Question: Actually I have a layout build with one row class and two column by using bootstrap grid system.
Now I need to add another one item inside that grid system but I'm unable to position it properly inside the layout as it's going under all other columns.
As you can see on the screenshot

As you can see the third column I'm trying to add goes under all other while I would to place it in the red rectangle position
The layout is build as the following:
'''
<div class="container-fluid">
<div class="row">
<div class="col-md-4 mb-4 mt-1"></div>
<div class="col-md-8 mb-4 mt-1"></div>
</div>
</div>
'''
I was trying to add something like that to put the 3rd column but the result was as described above
'''
<div class="container-fluid">
<div class="row">
<div class="col-md-4 mb-4 mt-1"></div>
<div class="col-md-8 mb-4 mt-1"></div>
<div class="col align-self-start"><div>
</div>
</div>
'''
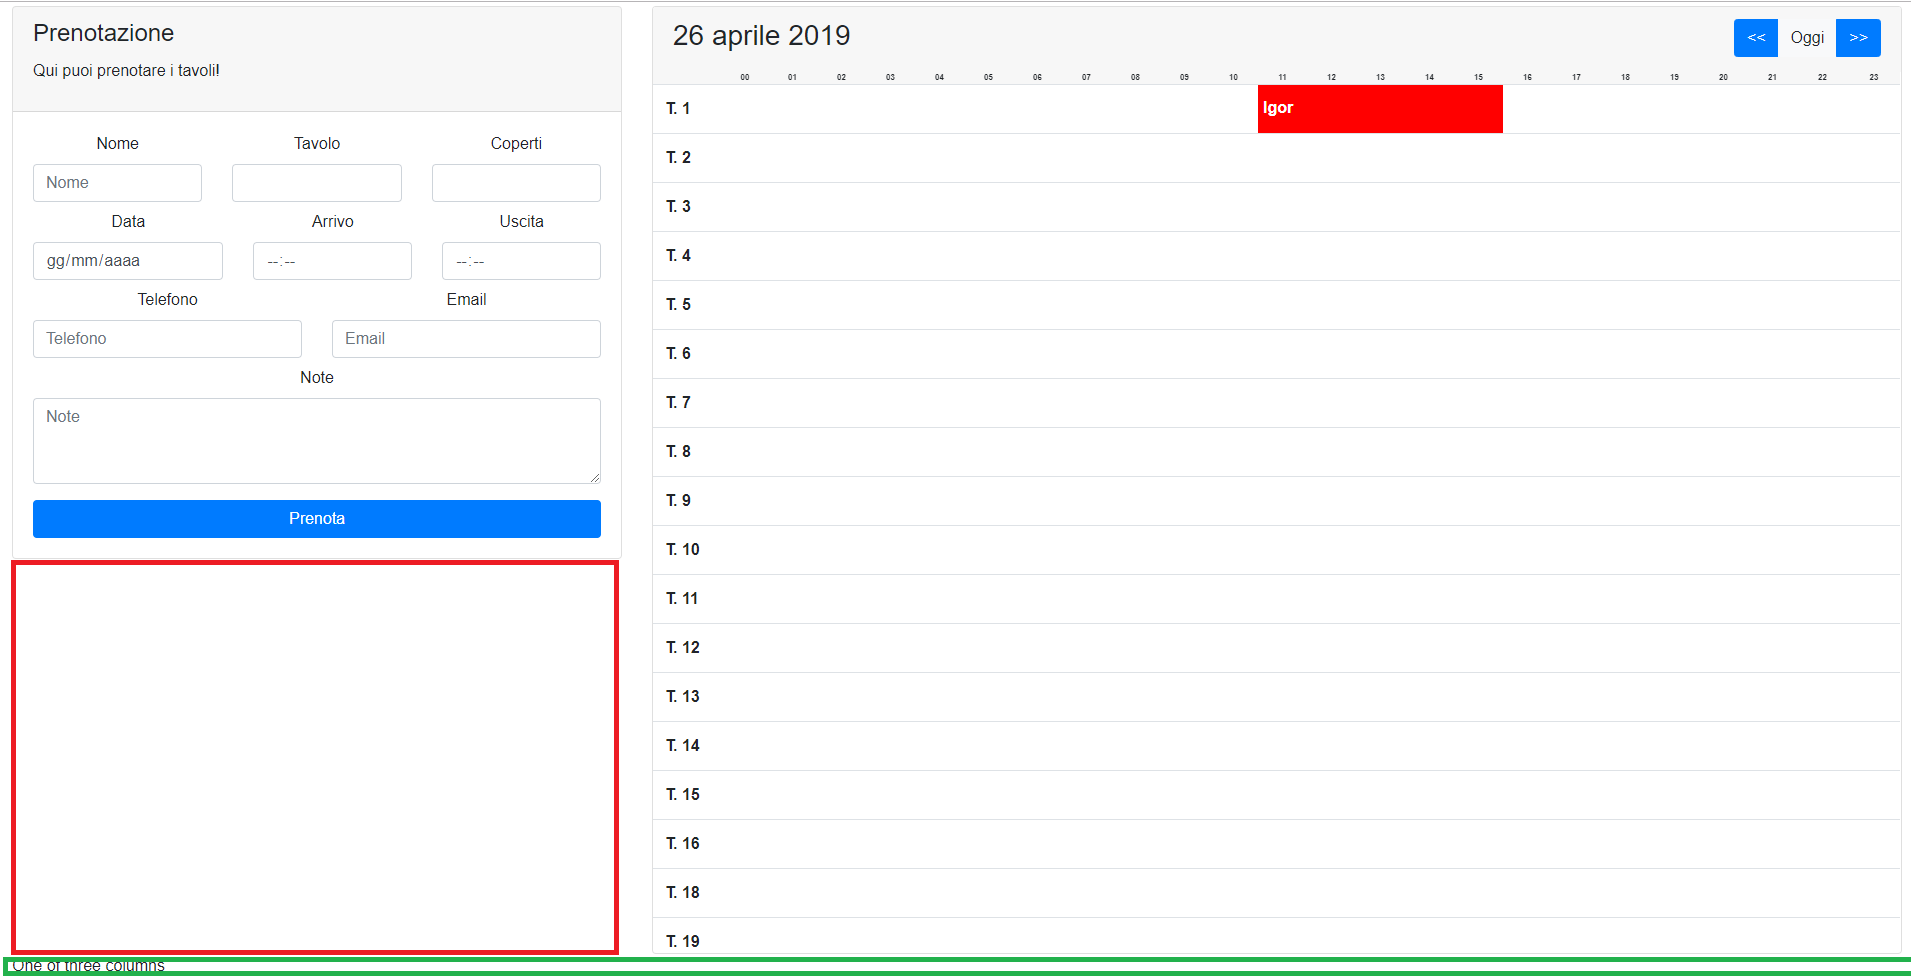
Answer: You should use the following approach
'''
<div class="container-fluid">
<div class="row">
<!-- There will be column with 2 right box -->
<div class="col-md-4">
<div class="row">
<div class="col-md-12 mb-4 mt-1">
</div>
<div class="col-md-12">
ITEM UNDER 1ST BOX
</div>
</div>
</div>
<!-- This will be your larger left box -->
<div class="col-md-8">
<div class="row">
<div class="col-md-12 mt-1">
</div>
</div>
</div>
</div>
</div>
'''